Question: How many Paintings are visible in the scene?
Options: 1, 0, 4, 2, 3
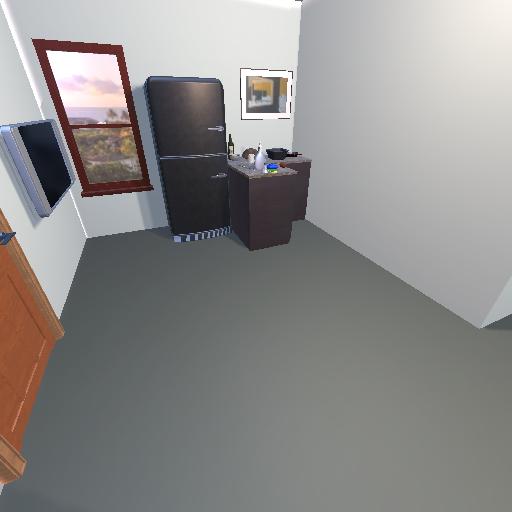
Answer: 1